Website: home-depot
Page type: account-dashboard
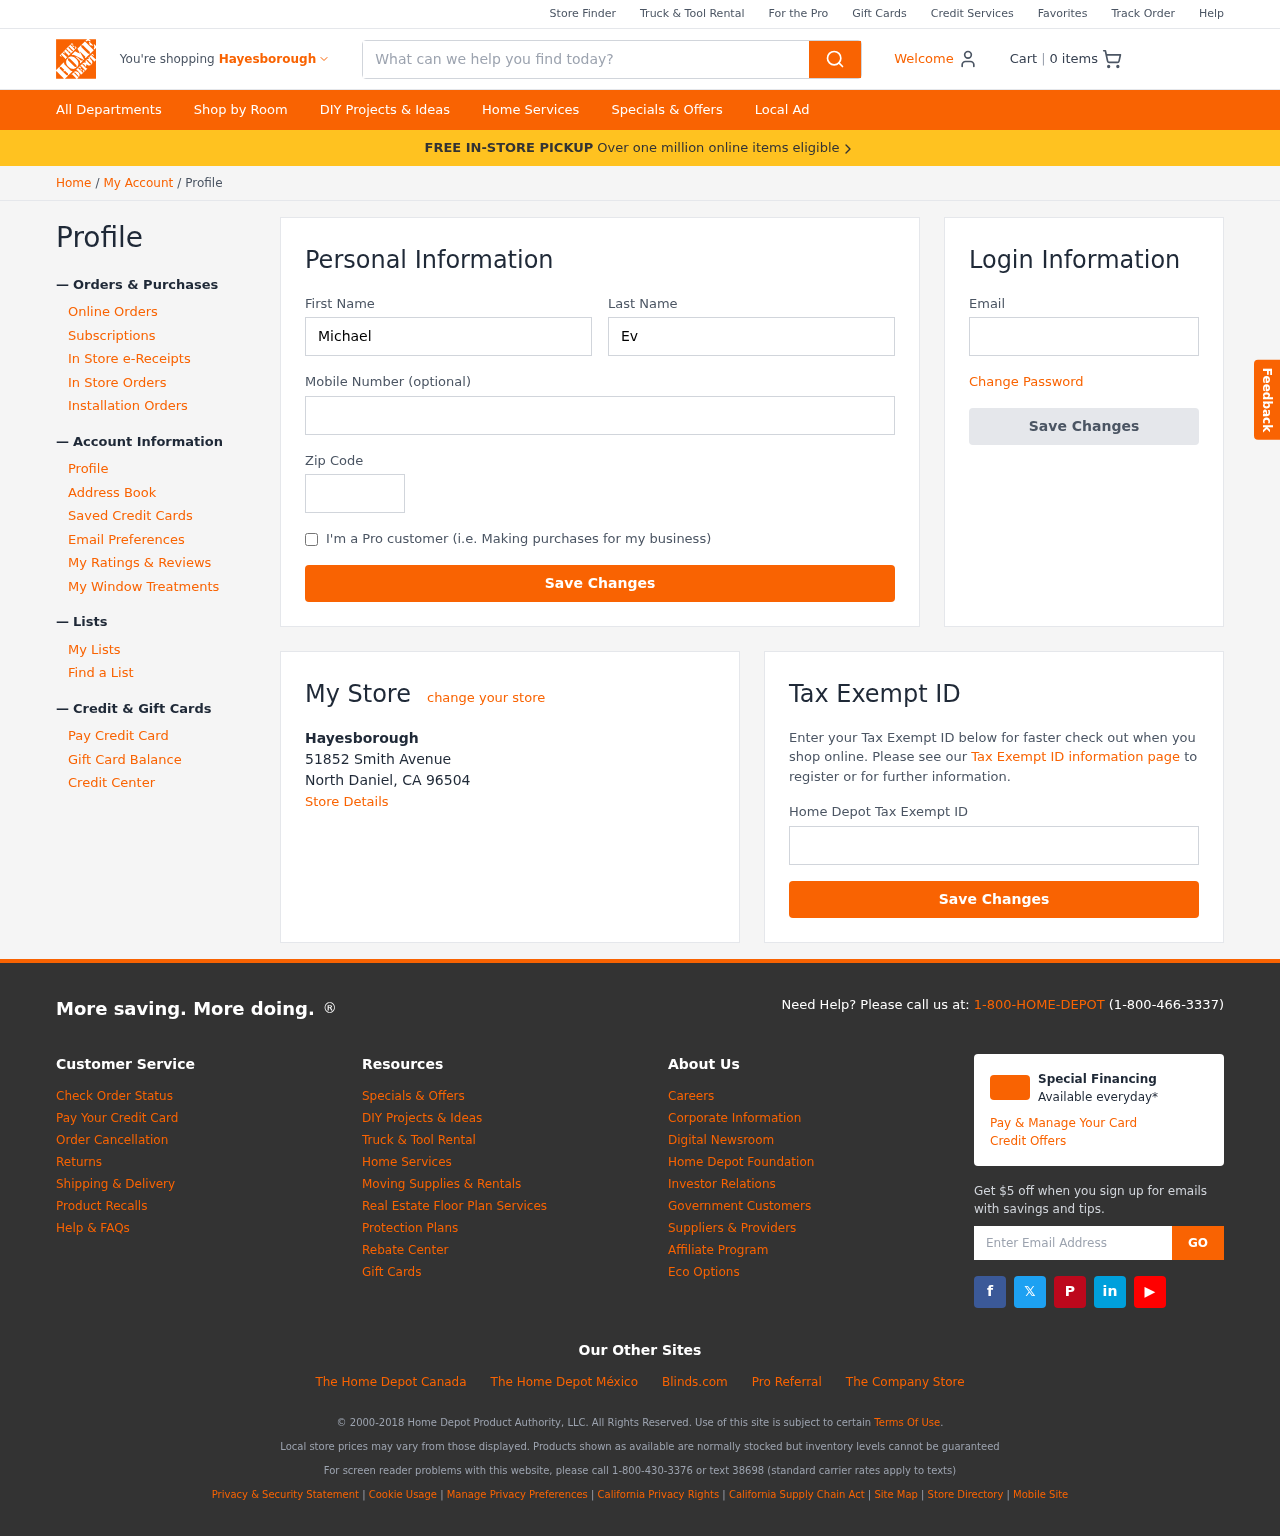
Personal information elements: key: PII_CITY
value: Hayesborough
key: PII_EMAIL
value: meverett@hotmail.com
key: PII_FIRSTNAME
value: Michael
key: PII_LASTNAME
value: Everett
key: PII_LOCATION1_CITY_STATE_ZIP
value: North Daniel, CA 96504
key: PII_LOCATION1_NAME
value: Hayesborough
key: PII_LOCATION1_STREET
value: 51852 Smith Avenue
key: PII_PHONE
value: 3315721308
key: PII_POSTCODE
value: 42852
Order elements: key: ORDER_NUM_ITEMS
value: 0
Search elements: key: HEADER_SEARCH
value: What can we help you find today?